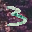
Label: 3